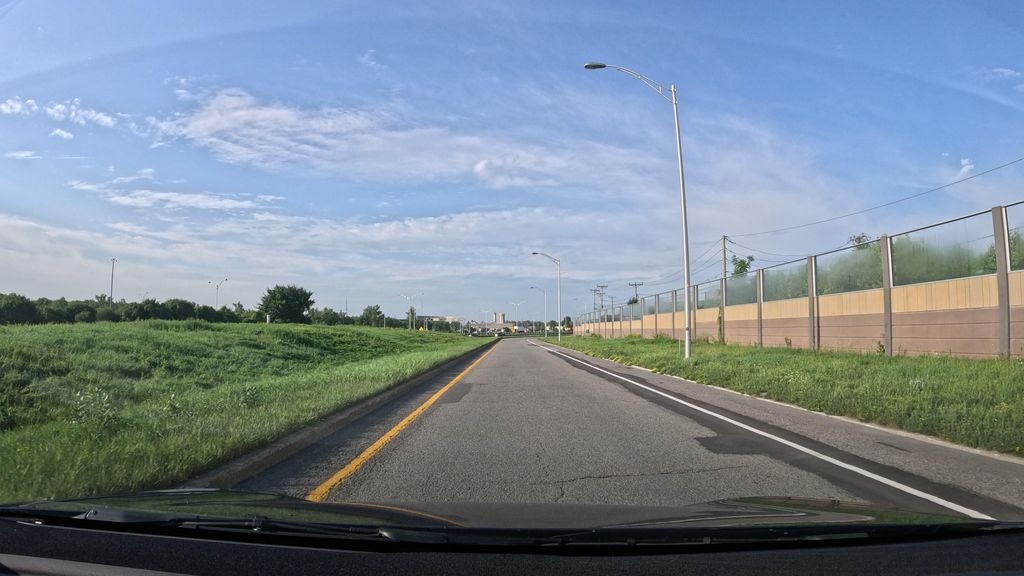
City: montreal